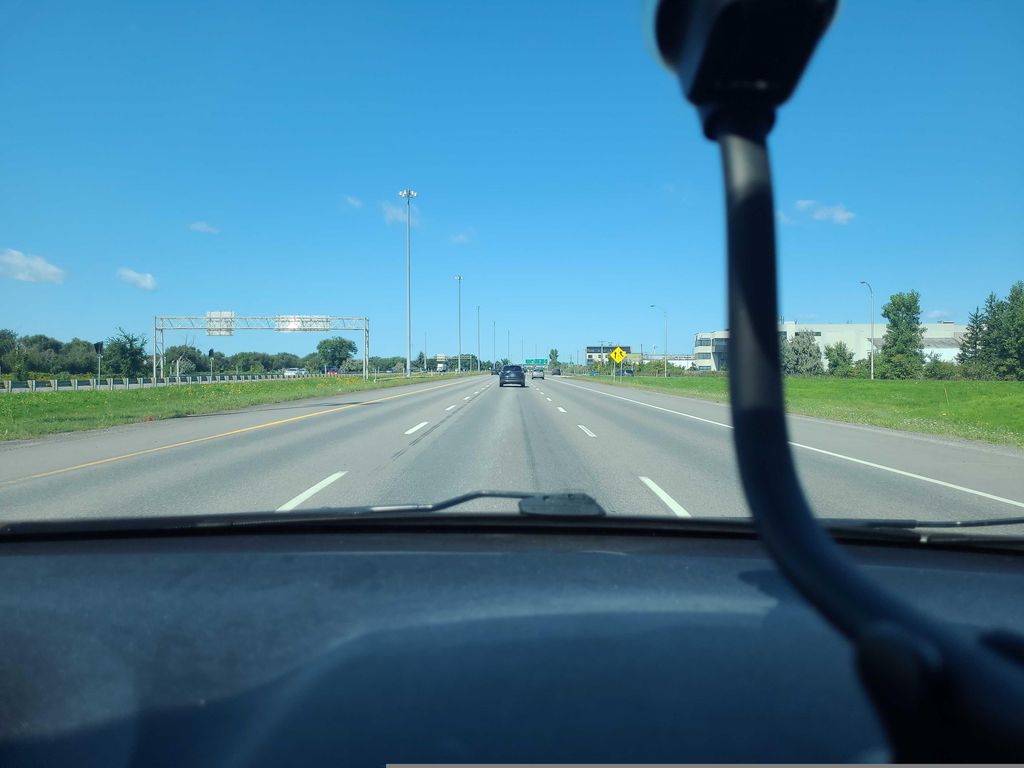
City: montreal